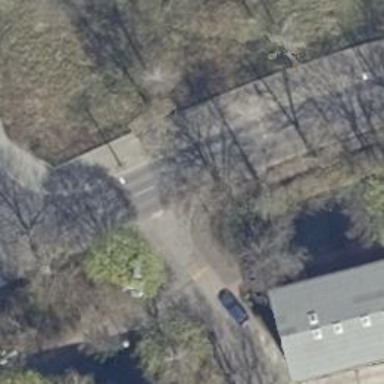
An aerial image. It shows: Residential road with concrete plates surface. There is parking lane on the right side.